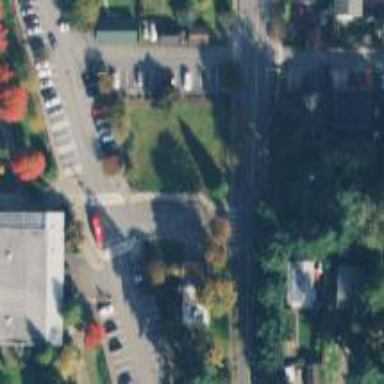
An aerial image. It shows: Solid stop line on the road.